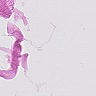
Metastatic tissue present: no